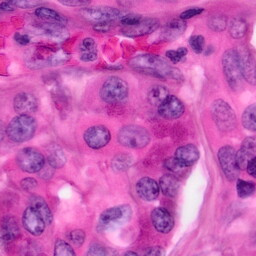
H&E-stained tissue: Pancreatic